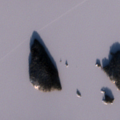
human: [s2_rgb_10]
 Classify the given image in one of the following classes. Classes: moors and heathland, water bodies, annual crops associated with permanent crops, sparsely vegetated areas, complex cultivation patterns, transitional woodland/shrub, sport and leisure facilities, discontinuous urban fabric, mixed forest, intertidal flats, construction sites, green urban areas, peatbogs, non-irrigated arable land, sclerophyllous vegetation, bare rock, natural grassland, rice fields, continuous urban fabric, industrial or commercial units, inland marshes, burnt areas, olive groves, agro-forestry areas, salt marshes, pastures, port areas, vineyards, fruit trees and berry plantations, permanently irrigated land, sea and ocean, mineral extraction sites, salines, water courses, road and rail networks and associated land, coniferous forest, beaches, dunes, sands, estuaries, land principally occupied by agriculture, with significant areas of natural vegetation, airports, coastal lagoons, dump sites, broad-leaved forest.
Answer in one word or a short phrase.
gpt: water bodies